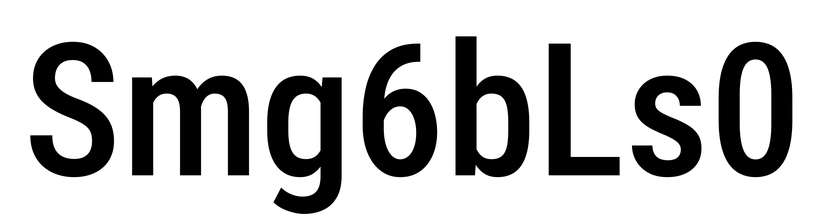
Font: Roboto_Condensed_Medium